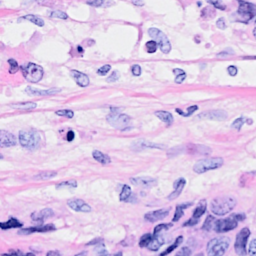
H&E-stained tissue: Breast